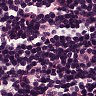
Metastatic tissue present: no